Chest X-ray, AP view. Patient: 59 years old, sex M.
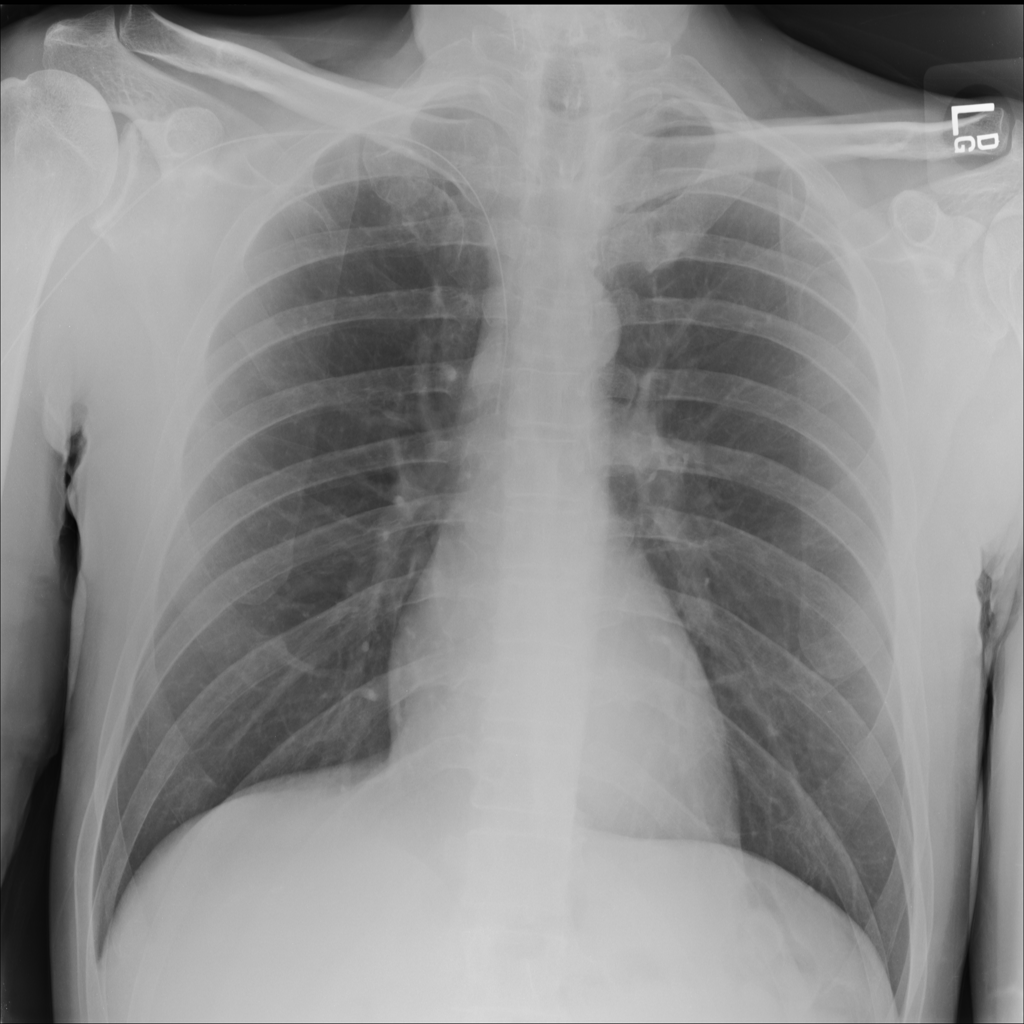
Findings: No Finding